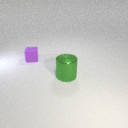
large green metal cylinder in front of small purple rubber cube